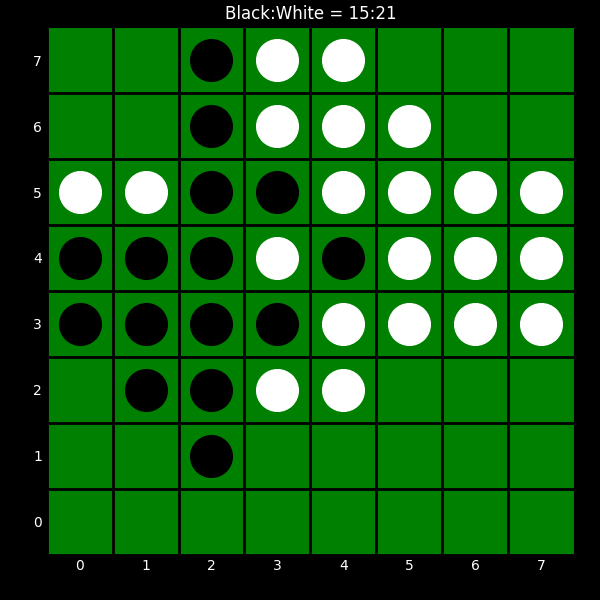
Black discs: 15
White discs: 21